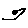
Label: hexagon